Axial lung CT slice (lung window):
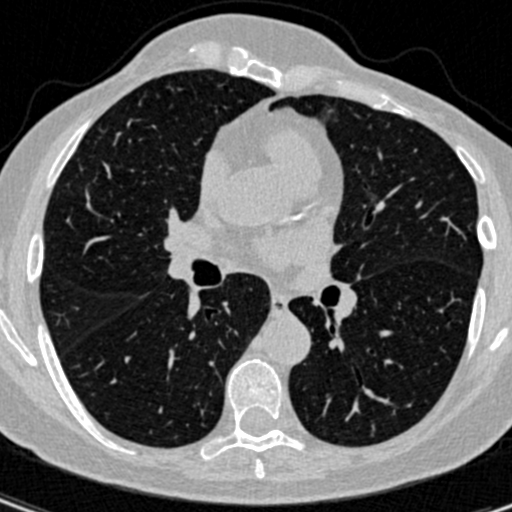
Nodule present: no